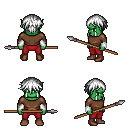
a pixel art fantasy rpg character, male body template, orc, green skin, brown long-sleeve shirt, red pants, white short bangs hairstyle, white cloth bracers, brown shoes, spear, four views (front, back, left, right), 2x2 character sprite sheet, small pixel art, hard edges, no anti-aliasing